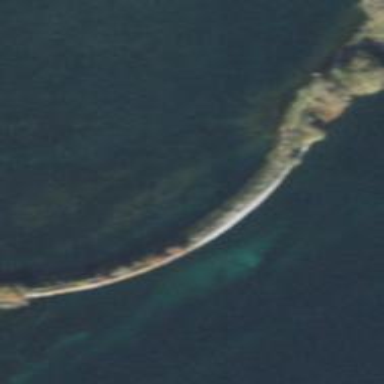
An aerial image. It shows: Breakwater structure.